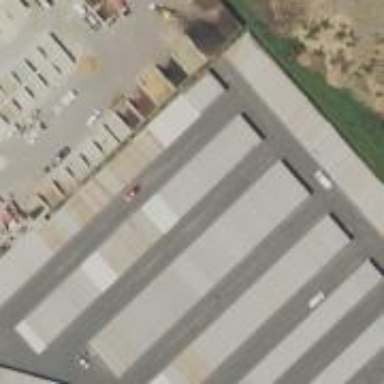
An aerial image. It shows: Storage rental shop affiliated with Public Storage as per the Wikipedia brand.